Question: I am just getting started with GraphStream and using NetBeans as an IDE in my laptop (Yosemite 10.10). I already downloaded and included .jar library file into my project:

My problem is I still can't import 'graphstream' in my class. This is what I wrote:
'''
import org.graphstream.graph.*;
'''
but I'm still getting the error message
> Package import org.graphstream.graph.* doesn't exist
Is there any way to import GraphStream in my NetBeans? Any help would be appreciated. Thank you.
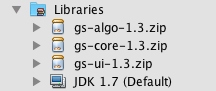
Answer: You have to extract those 3 'gs-*.zip' files that you downloaded from the website. Then, inside the extracted folders you will find 'gs-*.jar' files. These are the actual binaries that Netbeans needs as dependencies.